Question: We are trying to build a JSF application with JPA. For now, we want to make the login feature, but when we run the application on our glassfish server, there is the exception:
javax.persistence.PersistenceException: No Persistence provider for EntityManager named siteMami
We think the problem is somewhere from persistence.xml, maybe at the provider, please help us. Thanks! Here is the directory structure:

persistence.xml:
'''
<?xml version="1.0" encoding="UTF-8"?>
<persistence xmlns="http://java.sun.com/xml/ns/persistence"
version="1.0">
<persistence-unit name="siteMami" transaction-type="JTA">
<provider>org.eclipse.persistence.jpa.PersistenceProvider</provider>
<class>model.Admin</class>
<class>model.User</class>
<class>model.Client</class>
<properties>
<property name="javax.persistence.jdbc.driver" value="com.mysql.jdbc.Driver" />
<property name="javax.persistence.jdbc.url"
value="jdbc:mysql://localhost/siteMami" />
<property name="javax.persistence.jdbc.user" value="root" />
<property name="javax.persistence.jdbc.password" value="" />
</properties>
</persistence-unit>
</persistence>
'''
User.java:
'''
/**
*
*/
package model;
import java.io.Serializable;
import javax.persistence.Column;
import javax.persistence.Entity;
import javax.persistence.GeneratedValue;
import javax.persistence.Id;
import javax.persistence.Inheritance;
import javax.persistence.InheritanceType;
import javax.persistence.Table;
import javax.persistence.Transient;
@Entity
@Table(name = "useri")
@Inheritance(strategy = InheritanceType.JOINED)
public class User implements Serializable
{
@Transient
private static long serialVersionUID = 6837935606727700935L;
@Id
@GeneratedValue
@Column(name = "idUseri")
private long id;
@Column(unique = true)
private String username;
private String password;
/**
* @param id
* @param userName
* @param password
*/
public User(long id, String username, String password)
{
super();
this.id = id;
this.username = username;
this.password = password;
}
/**
* @return the id
*/
public long getId()
{
return id;
}
/**
* @return the userName
*/
public String getUsername()
{
return username;
}
/**
* @return the password
*/
public String getPassword()
{
return password;
}
public void setId(long id)
{
this.id = id;
}
public void setUsername(String userName)
{
this.username = userName;
}
public void setPassword(String password)
{
this.password = password;
}
}
'''
UserManager.java:
'''
package dao;
import javax.persistence.EntityManager;
import javax.persistence.EntityManagerFactory;
import javax.persistence.EntityTransaction;
import javax.persistence.Persistence;
import javax.persistence.PersistenceContext;
import javax.persistence.Query;
import model.User;
public class UserManager
{
private EntityManagerFactory factory;
public UserManager()
{
factory = Persistence.createEntityManagerFactory("siteMami");
}
public User getUser(String username, String password)
{
EntityManager entityManager = factory.createEntityManager();
EntityTransaction entityTransaction = entityManager.getTransaction();
entityTransaction.begin();
Query q = entityManager.createQuery("SELECT * FROM User WHERE User.username = '" + username + "' and User.password = '" + password + "'");
entityTransaction.commit();
return (User) q.getSingleResult();
}
}
'''
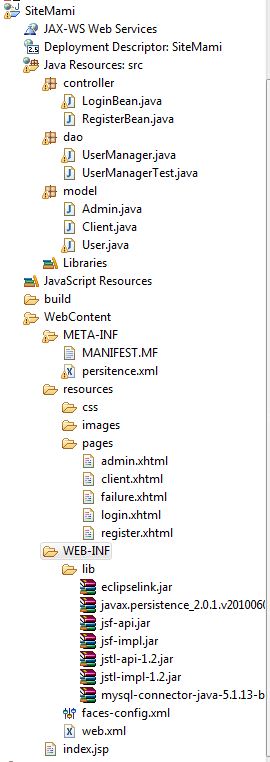
Answer: It just popped out on the screenshot somehow: Your file is named
"persitence.xml" instead of
"persistence.xml".